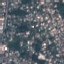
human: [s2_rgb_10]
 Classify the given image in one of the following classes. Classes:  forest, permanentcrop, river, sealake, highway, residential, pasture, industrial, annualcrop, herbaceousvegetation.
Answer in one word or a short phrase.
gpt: Residential